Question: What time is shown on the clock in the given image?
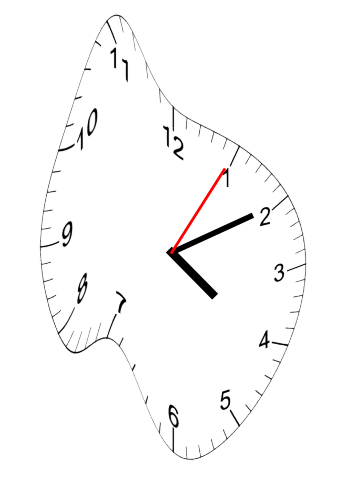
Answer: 04:10:05